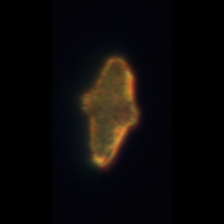
Taxon: Akashiwo
Group: Dinoflagellates